Field crop: maize
Growth stage: 2
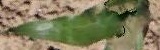
Species: maize